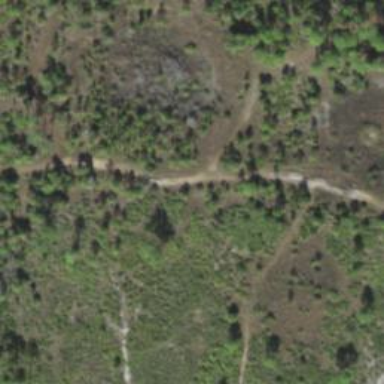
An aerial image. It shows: Track road.